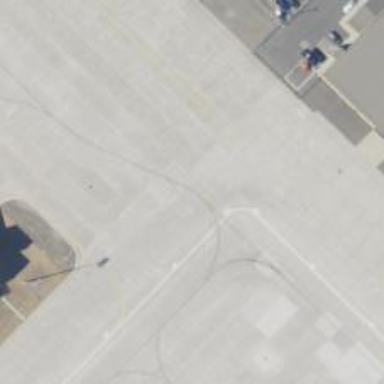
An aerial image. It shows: View of taxiway at the airport.